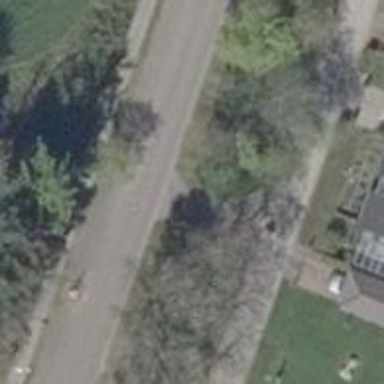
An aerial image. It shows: Residential road with asphalt surface and sidewalk on the left side.